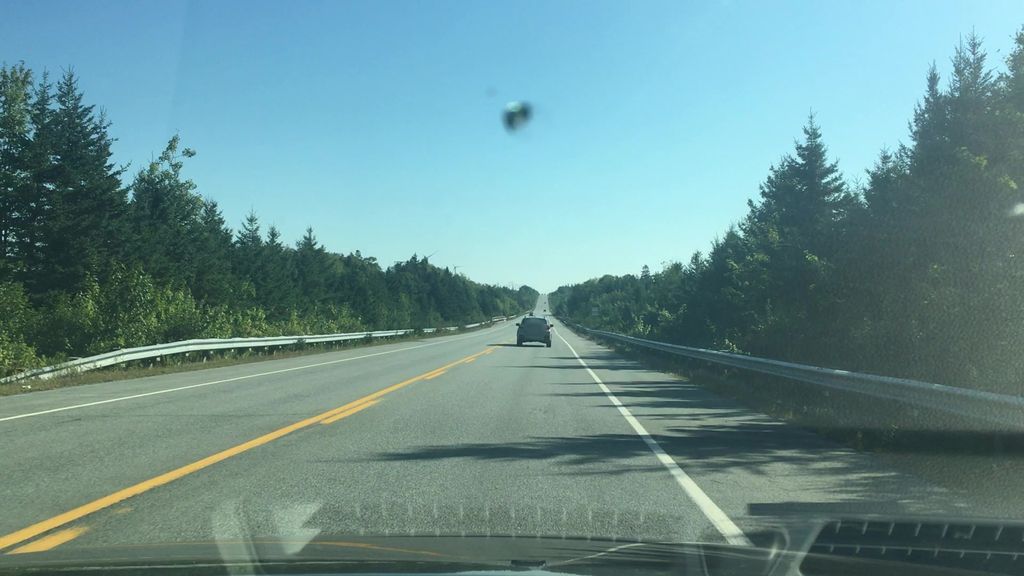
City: halifax